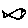
Label: fish